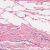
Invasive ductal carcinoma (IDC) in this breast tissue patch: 0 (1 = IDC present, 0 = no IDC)